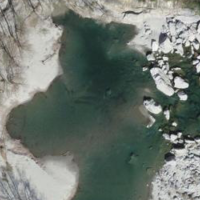
EUNIS habitat code: 15
Species observed at this site:
Polyphylla fullo
Bidens frondosa